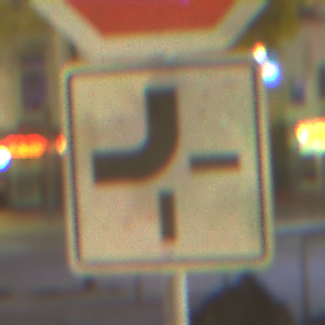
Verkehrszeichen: VerlaufVorfahrtsstrasse2
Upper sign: Stop
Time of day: Night
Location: Outdoor (Urban)
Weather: Clear
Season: NotSpecified
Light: Artificial